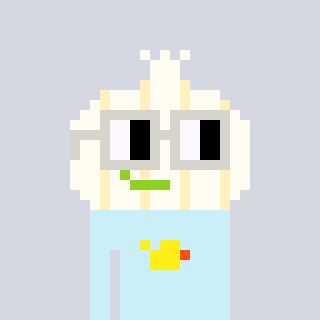
a pixel art character with square light gray glasses, a garlic-shaped head and a cold-colored body on a cool background